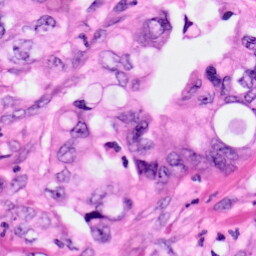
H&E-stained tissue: Pancreatic